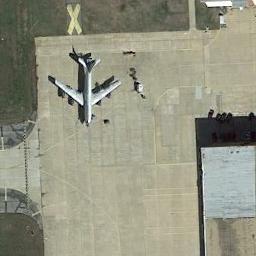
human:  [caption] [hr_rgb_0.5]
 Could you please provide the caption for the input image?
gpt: An airplane parked in the open space in front of Landmark X .

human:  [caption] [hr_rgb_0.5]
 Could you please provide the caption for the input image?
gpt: A plane is on the open place between trees and buildings .

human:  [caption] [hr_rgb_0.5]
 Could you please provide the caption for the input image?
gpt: An airplane parked in an open area with many buildings next to it .

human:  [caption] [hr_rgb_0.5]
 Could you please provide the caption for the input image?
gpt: A plane parked on the open area and the lawn beside .

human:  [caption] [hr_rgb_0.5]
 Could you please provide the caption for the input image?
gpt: An airplane is in the parking lot between the building and the lawn .